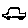
Label: car